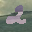
Label: 2